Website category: university
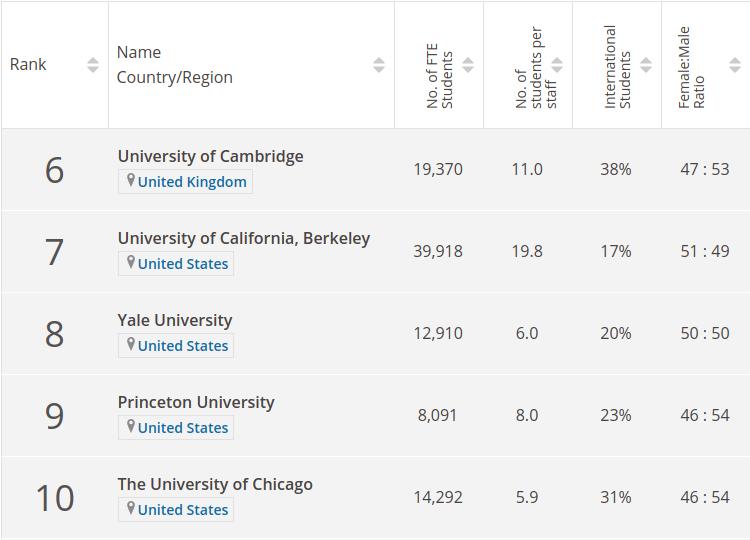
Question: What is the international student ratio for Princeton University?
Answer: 23%

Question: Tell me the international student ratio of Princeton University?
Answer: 23%

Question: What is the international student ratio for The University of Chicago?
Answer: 31%

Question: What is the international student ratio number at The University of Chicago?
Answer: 31%

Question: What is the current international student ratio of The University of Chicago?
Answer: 31%

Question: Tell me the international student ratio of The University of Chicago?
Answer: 31%

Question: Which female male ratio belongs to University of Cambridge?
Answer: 47 : 53

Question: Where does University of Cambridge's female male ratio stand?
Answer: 47 : 53

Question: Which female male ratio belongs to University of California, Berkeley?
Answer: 51 : 49

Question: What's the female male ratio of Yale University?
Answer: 50 : 50

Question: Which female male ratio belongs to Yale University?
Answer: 50 : 50

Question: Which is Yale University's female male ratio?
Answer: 50 : 50

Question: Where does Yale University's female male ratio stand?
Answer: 50 : 50

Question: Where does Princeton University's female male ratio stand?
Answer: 46 : 54

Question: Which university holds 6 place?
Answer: University of Cambridge

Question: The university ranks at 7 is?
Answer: University of California, Berkeley

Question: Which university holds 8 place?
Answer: Yale University

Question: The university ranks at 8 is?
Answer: Yale University

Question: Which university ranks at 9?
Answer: Princeton University

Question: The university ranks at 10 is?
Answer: The University of Chicago

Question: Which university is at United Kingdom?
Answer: University of Cambridge

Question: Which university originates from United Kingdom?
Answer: University of Cambridge

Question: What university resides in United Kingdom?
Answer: University of Cambridge

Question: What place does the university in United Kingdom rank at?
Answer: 6

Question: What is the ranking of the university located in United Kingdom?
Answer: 6

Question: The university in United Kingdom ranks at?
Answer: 6

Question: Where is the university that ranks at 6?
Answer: United Kingdom

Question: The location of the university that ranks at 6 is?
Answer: United Kingdom

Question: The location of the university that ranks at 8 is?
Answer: United States

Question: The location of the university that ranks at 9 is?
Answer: United States

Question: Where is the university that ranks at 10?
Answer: United States